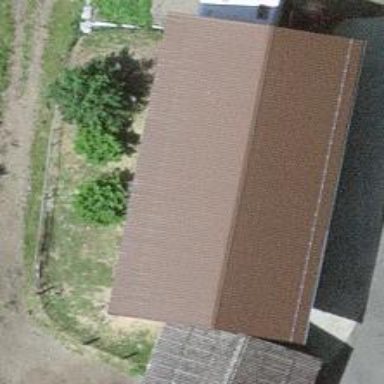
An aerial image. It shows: Shed building.